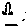
Label: circle